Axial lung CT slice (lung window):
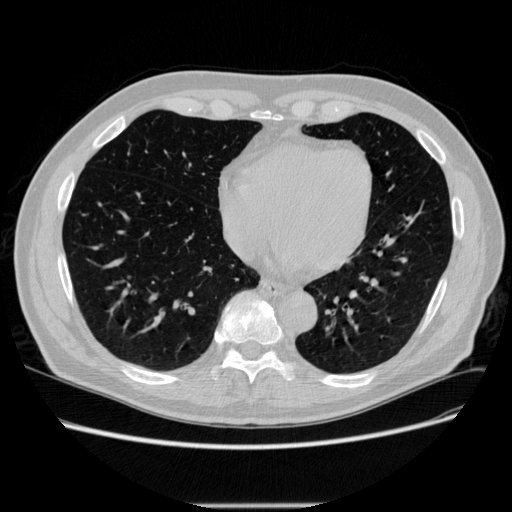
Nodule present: no